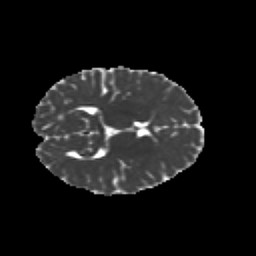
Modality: MD
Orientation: axial
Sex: male
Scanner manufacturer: siemens
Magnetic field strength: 3 T
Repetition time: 5 s
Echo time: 0.071 s